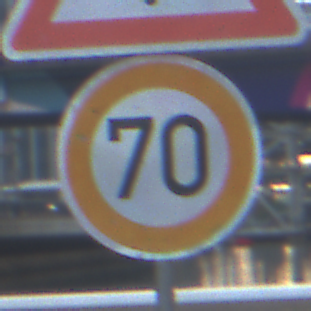
Verkehrszeichen: Geschwindigkeit70
Zusatzzeichen oben: SchneeOderEisglaette
Umgebung: Outdoor, Urban
Tageszeit: MorningAfternoon
Wetter: PartlyCloudy
Licht: Natural
Jahreszeit: NotSpecified
Kontrast: LowContrast